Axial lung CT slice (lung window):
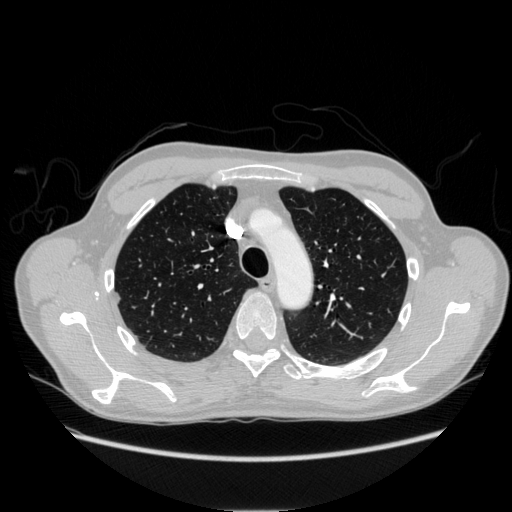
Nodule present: no